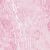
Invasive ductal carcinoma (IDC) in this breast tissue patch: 0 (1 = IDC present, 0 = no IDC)